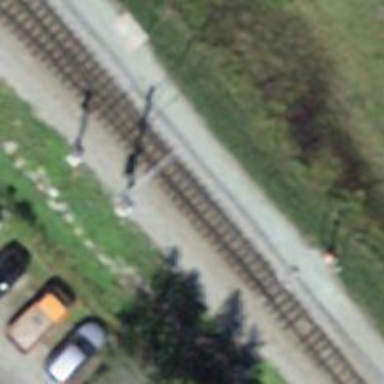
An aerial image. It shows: Railway switch.